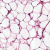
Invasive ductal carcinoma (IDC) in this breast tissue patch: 0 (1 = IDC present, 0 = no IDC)